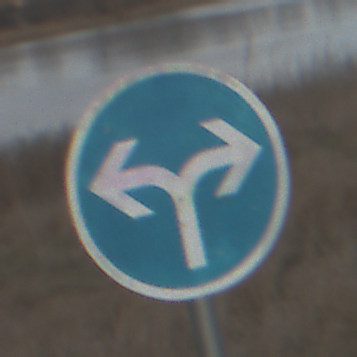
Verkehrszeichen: VorgeschriebeneFahrtrichtungRechtsOderLinks
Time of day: SunriseSunset
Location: Outdoor (RoadRail)
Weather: PartlyCloudy
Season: NotSpecified
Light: Natural